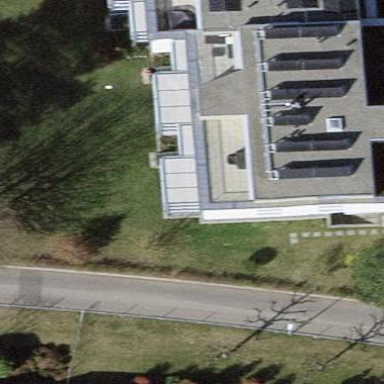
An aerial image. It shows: Flat-roofed residential building.